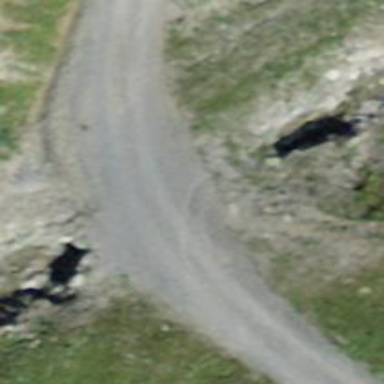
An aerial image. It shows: Track road on gravel surface leading over bridge with grade 2 track type.